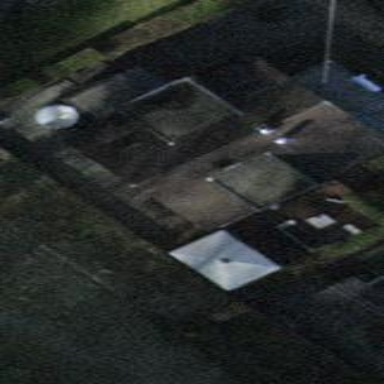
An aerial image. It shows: Detached building.